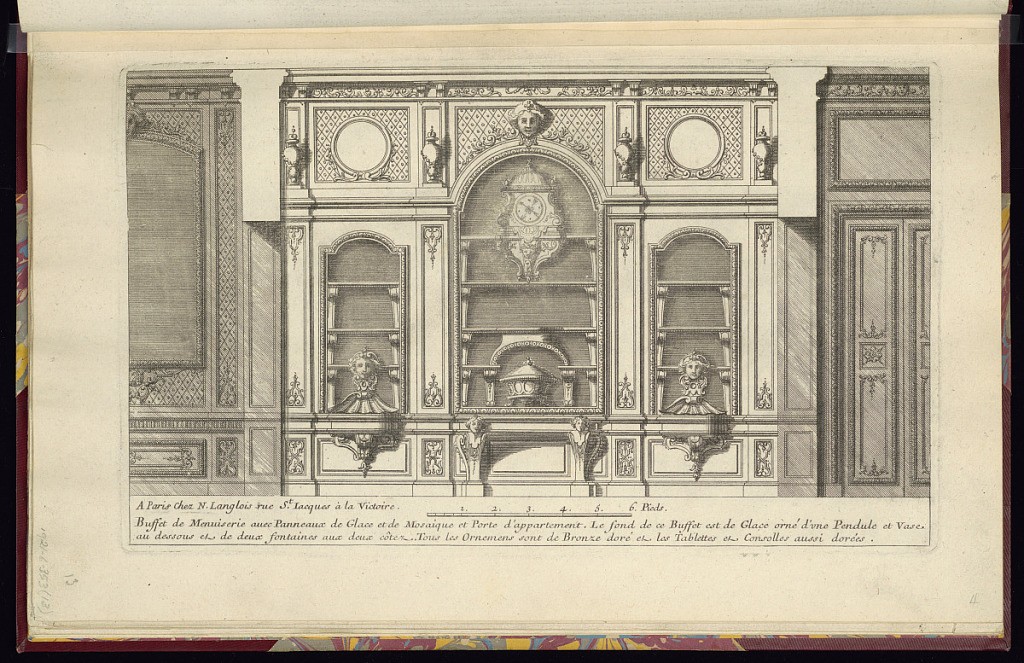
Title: Design for a Buffet
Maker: Pierre Cottart, French, ca. 1630 – 1701
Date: ca.1680–1703
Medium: Etching and engraving on laid paper
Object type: Print
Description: Design for an interior wall elevation featuring a large buffet set into the wall and framed by paneling. The buffet consists of a large central arched niche with four bracketed shelves, with a console table at the dado level, flanked by two smaller arched niches also recessed into the walls, with three shelves. The central buffet has a large tureen on the bottom shelf and a clock on the top shelf. The side buffets include smaller wall fountains with mask heads as the water source. The paneling, dado, and cornice levels feature rococo ornament, c-scrolls, fleurons, acanthus leaves, beading, masks, diaper pattern, vases, and masks. A set of double doors to the right decorated with ornamental paneling, and a large frame to the left of the buffet, decorated with the same ornament and motifs. A scale below. The plate is titled and signed.